Question:
We can see here last item is partially visible. How can i fix this?
layout.xml
'''
<?xml version="1.0" encoding="utf-8"?>
<android.support.design.widget.CoordinatorLayout
android:id="@+id/coordinator_layout"
xmlns:android="http://schemas.android.com/apk/res/android"
xmlns:app="http://schemas.android.com/apk/res-auto"
android:layout_width="match_parent"
android:layout_height="wrap_content"
android:fitsSystemWindows="true">
<android.support.design.widget.AppBarLayout
android:id="@+id/app_bar"
android:layout_width="match_parent"
android:layout_height="wrap_content"
android:fitsSystemWindows="true"
android:theme="@style/ThemeOverlay.AppCompat.Dark.ActionBar">
<android.support.design.widget.CollapsingToolbarLayout
android:id="@+id/collapsing_toolbar"
android:layout_width="match_parent"
android:layout_height="match_parent"
android:fitsSystemWindows="true"
app:contentScrim="?attr/colorPrimary"
app:layout_scrollFlags="scroll|exitUntilCollapsed">
<include
layout="@layout/header"
android:fitsSystemWindows="true"
app:layout_collapseMode="parallax"/>
<android.support.v7.widget.Toolbar
android:id="@+id/toolbar"
android:layout_width="match_parent"
android:layout_height="?attr/actionBarSize"
app:layout_collapseMode="pin"
app:popupTheme="@style/ThemeOverlay.AppCompat.Light"/>
</android.support.design.widget.CollapsingToolbarLayout>
</android.support.design.widget.AppBarLayout>
<android.support.v7.widget.RecyclerView
android:id="@+id/recycler_view"
android:layout_width="match_parent"
android:layout_height="wrap_content"
app:layout_behavior="@string/appbar_scrolling_view_behavior"/>
</android.support.design.widget.CoordinatorLayout>
'''
list_item.xml
'''
<?xml version="1.0" encoding="utf-8"?>
<RelativeLayout
xmlns:android="http://schemas.android.com/apk/res/android"
android:layout_width="fill_parent"
android:layout_height="wrap_content"
android:background="@color/grey_background">
<ImageView
android:id="@+id/image"
android:layout_width="@dimen/thumbnail_width"
android:layout_height="@dimen/thumbnail_height"
android:layout_gravity="center"
android:adjustViewBounds="true"
android:scaleType="fitCenter"/>
<LinearLayout
android:layout_width="wrap_content"
android:layout_height="wrap_content"
android:layout_centerVertical="true"
android:layout_toRightOf="@id/image"
android:orientation="vertical"
android:padding="@dimen/participant_left_padding">
<TextView
android:id="@+id/participants_name"
android:layout_width="wrap_content"
android:layout_height="wrap_content"
android:text="name"
android:textColor="@android:color/white"/>
<TextView
android:id="@+id/total_view"
android:layout_width="wrap_content"
android:layout_height="wrap_content"
android:text="view"
android:textColor="@android:color/white"/>
<TextView
android:id="@+id/ranking"
android:layout_width="wrap_content"
android:layout_height="wrap_content"
android:text="ranking"
android:textColor="@android:color/white"/>
</LinearLayout>
<ImageView
android:id="@+id/overflow"
android:layout_width="wrap_content"
android:layout_height="wrap_content"
android:layout_alignParentBottom="true"
android:layout_alignParentRight="true"
android:src="@drawable/ic_action_overflow"/>
</RelativeLayout>
'''
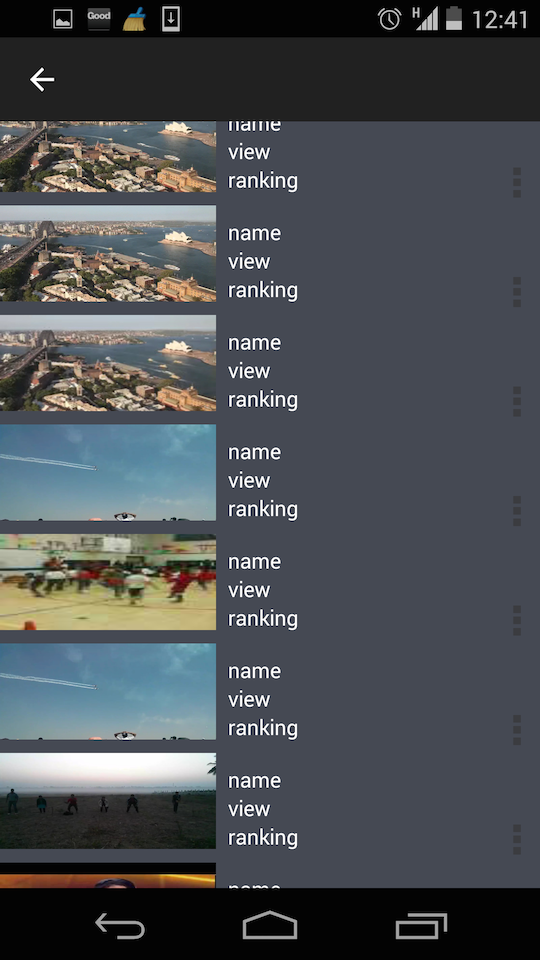
Answer: @Lester was right problem was RecyclerView's wrap_content height. But changing match_parent was not working because. This layout was added to a fragment and that fragment was declared wrap_content. So I have changed fragment's height and recyclerview's height to match_parent and now problem solved.
'''
<fragment
android:id="@+id/fragment"
android:name="com.example.fragment"
android:layout_width="match_parent"
android:layout_height="match_parent"/>
'''